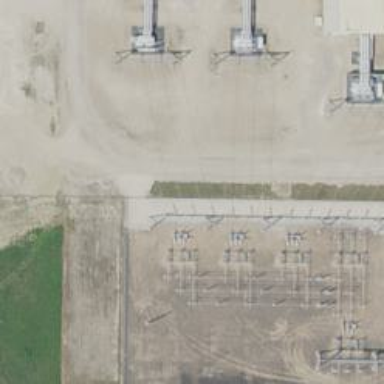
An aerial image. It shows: Switch used for power control.